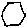
Label: hexagon